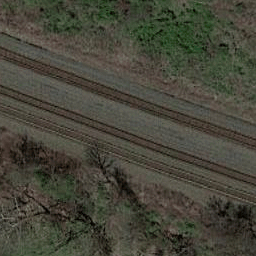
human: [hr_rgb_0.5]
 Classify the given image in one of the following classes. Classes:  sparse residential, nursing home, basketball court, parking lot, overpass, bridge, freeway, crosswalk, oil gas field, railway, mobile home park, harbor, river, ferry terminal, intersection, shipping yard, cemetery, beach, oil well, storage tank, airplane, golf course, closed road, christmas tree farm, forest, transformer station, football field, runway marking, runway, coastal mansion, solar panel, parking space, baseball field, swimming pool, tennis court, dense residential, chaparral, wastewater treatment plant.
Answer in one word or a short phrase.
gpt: railway